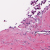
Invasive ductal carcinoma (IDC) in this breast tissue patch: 0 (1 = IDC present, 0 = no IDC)